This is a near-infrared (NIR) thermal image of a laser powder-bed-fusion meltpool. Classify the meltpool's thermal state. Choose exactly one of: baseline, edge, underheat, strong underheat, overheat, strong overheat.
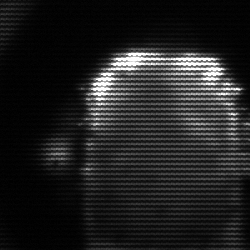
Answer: baseline